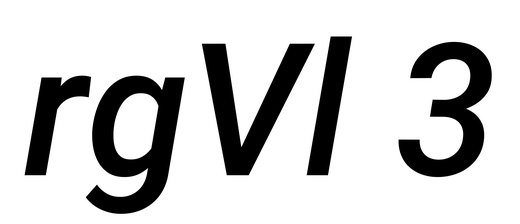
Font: Roboto-Italic_Medium_Italic